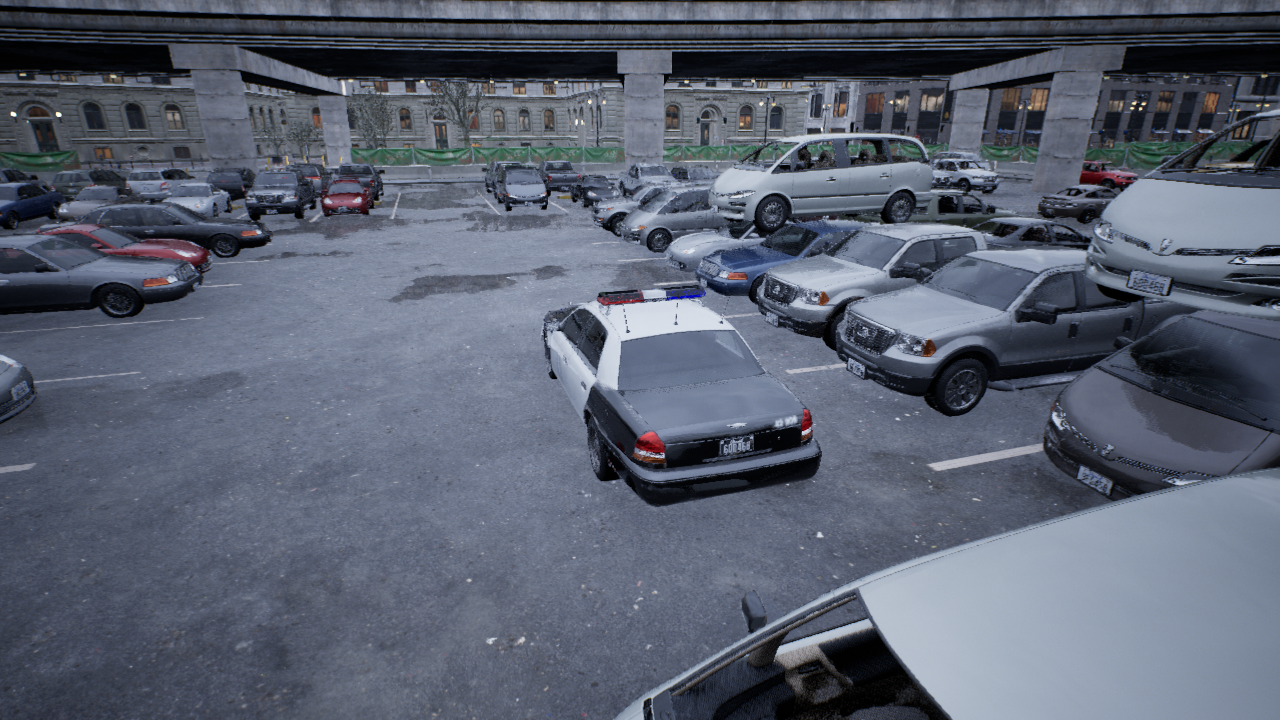
Venue: arterial
Lighting: overcast
Vehicle rig: sedan